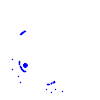
Particle: pion